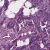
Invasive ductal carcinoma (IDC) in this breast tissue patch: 1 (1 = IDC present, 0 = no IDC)